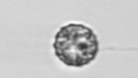
Label: coccolithophorid